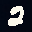
Label: 2